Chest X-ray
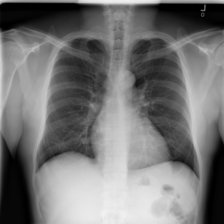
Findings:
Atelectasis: negative
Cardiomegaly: negative
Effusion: negative
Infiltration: negative
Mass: negative
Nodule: negative
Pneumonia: negative
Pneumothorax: negative
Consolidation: negative
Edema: negative
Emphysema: negative
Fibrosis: negative
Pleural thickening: negative
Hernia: negative